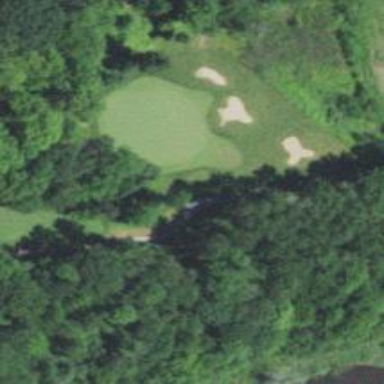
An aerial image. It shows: Path for both roads and golfers.